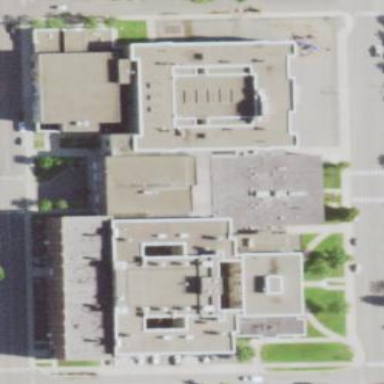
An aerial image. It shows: School.